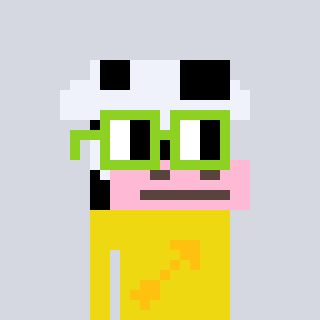
a pixel art character with square light green glasses, a cow-shaped head and a yellow-colored body on a cool background